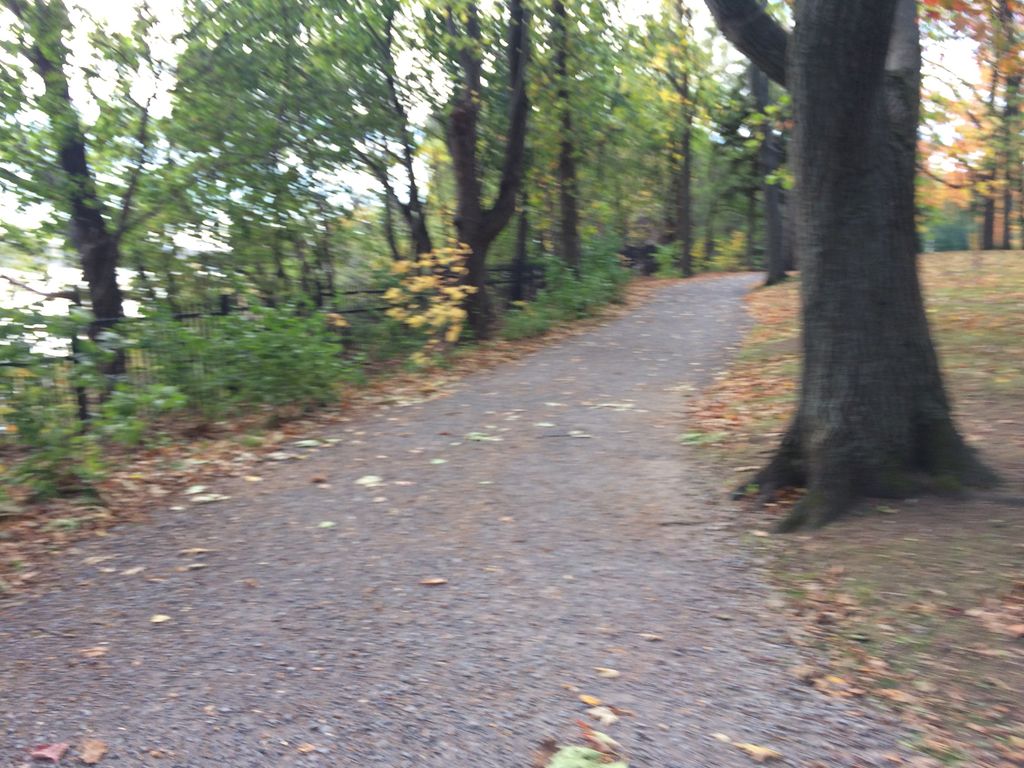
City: quebec_city